Field crop: tomato
Growth stage: 1
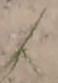
Species: cyperus